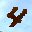
Label: 4